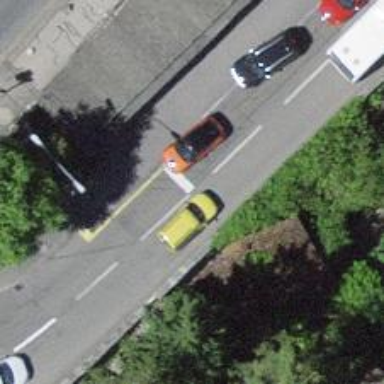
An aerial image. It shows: Road with traffic signals.